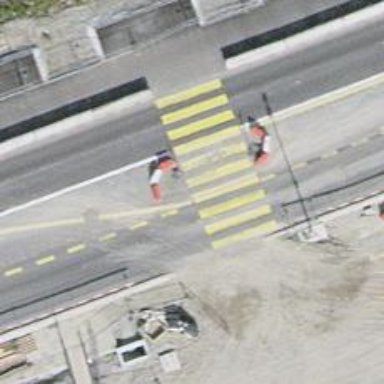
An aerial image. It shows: Crossing with traffic signals.